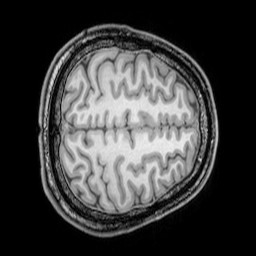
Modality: T1w
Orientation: axial
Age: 24
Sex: male
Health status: healthy
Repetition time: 0.081 s
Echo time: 0.037 s